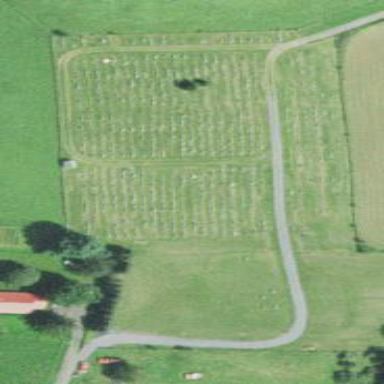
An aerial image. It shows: Graveyard used as cemetery.